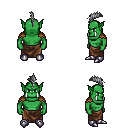
a pixel art fantasy rpg character, male body template, orc, green skin, leather shoulder armor, robe skirt, gray mohawk hairstyle, metal boots, four views (front, back, left, right), 2x2 character sprite sheet, small pixel art, hard edges, no anti-aliasing